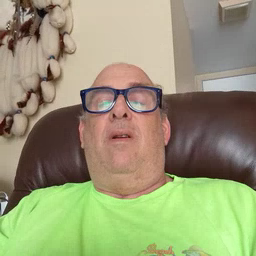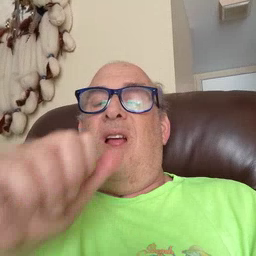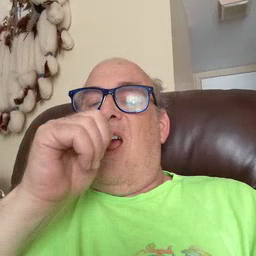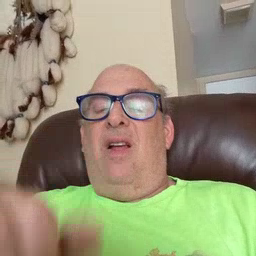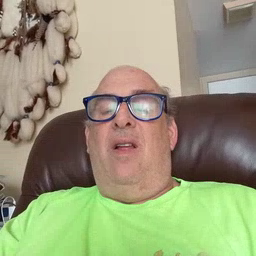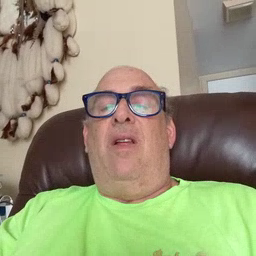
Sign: nuts